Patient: sex M, age 60
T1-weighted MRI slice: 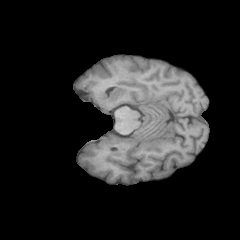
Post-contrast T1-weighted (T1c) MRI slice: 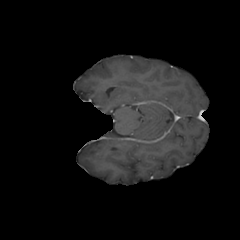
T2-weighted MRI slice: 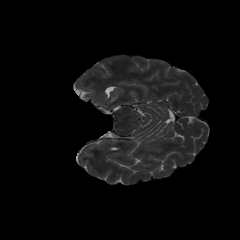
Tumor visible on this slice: no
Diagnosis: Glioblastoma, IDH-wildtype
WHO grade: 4